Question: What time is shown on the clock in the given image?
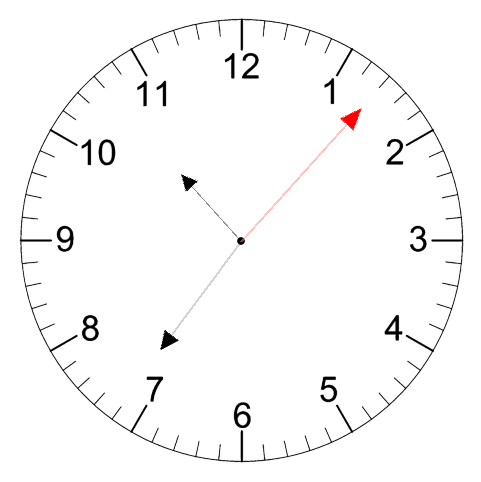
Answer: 10:36:07